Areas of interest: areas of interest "Basketball Arena"
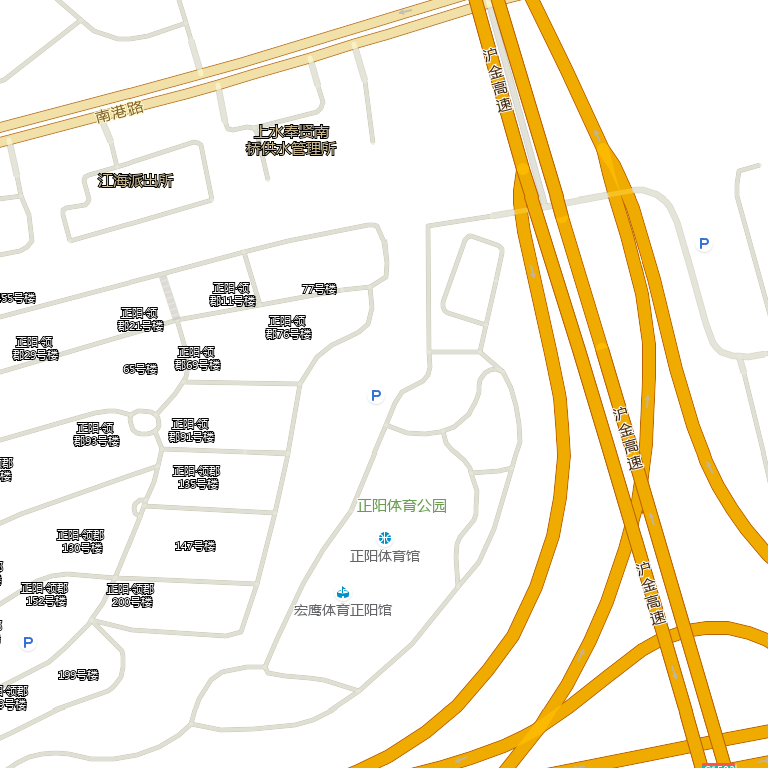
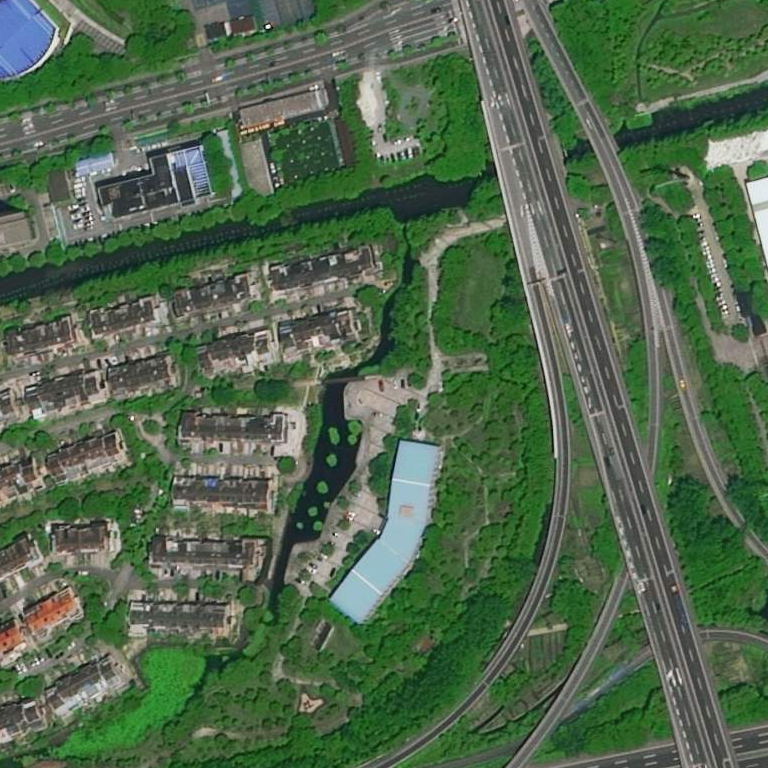